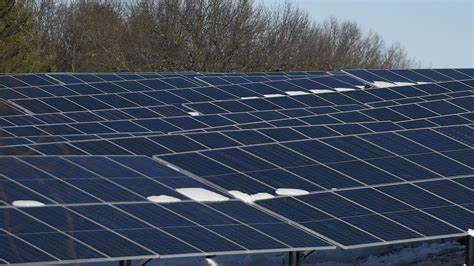
Label: Snow-Covered